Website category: university
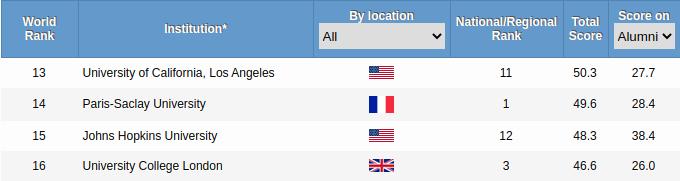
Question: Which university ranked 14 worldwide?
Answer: Paris-Saclay University

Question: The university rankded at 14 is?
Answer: Paris-Saclay University

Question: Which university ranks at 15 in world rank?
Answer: Johns Hopkins University

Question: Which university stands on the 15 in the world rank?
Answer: Johns Hopkins University

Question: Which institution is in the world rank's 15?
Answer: Johns Hopkins University

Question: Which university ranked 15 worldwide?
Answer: Johns Hopkins University

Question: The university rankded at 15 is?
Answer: Johns Hopkins University

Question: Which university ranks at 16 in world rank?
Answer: University College London

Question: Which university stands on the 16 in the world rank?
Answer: University College London

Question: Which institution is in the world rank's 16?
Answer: University College London

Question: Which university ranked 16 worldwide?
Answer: University College London

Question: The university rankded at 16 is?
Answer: University College London

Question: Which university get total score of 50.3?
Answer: University of California, Los Angeles

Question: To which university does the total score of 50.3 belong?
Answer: University of California, Los Angeles

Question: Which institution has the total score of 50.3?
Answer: University of California, Los Angeles

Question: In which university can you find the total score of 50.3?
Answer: University of California, Los Angeles

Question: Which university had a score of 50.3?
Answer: University of California, Los Angeles

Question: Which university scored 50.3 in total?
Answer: University of California, Los Angeles

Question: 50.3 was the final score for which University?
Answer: University of California, Los Angeles

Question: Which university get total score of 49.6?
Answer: Paris-Saclay University

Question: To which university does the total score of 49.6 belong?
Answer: Paris-Saclay University

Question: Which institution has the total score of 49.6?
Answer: Paris-Saclay University

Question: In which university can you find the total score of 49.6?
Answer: Paris-Saclay University

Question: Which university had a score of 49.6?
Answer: Paris-Saclay University

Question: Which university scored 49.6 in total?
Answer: Paris-Saclay University

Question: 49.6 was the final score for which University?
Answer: Paris-Saclay University

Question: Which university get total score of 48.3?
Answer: Johns Hopkins University

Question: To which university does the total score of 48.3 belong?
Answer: Johns Hopkins University

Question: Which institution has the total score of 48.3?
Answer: Johns Hopkins University

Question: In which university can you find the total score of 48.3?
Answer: Johns Hopkins University

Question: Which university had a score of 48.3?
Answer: Johns Hopkins University

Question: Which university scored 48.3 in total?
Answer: Johns Hopkins University

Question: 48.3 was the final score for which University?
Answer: Johns Hopkins University

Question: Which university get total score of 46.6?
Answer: University College London

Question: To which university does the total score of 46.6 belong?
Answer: University College London

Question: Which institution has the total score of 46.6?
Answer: University College London

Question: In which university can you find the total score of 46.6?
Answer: University College London

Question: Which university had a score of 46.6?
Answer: University College London

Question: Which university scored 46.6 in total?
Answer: University College London

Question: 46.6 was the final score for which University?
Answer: University College London

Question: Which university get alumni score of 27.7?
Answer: University of California, Los Angeles

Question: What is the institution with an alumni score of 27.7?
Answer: University of California, Los Angeles

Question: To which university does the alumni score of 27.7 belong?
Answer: University of California, Los Angeles

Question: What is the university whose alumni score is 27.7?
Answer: University of California, Los Angeles

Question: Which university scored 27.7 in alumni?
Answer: University of California, Los Angeles

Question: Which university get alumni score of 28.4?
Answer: Paris-Saclay University

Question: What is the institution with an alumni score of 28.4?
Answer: Paris-Saclay University

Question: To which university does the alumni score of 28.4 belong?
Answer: Paris-Saclay University

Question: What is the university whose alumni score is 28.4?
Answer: Paris-Saclay University

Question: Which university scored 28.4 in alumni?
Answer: Paris-Saclay University

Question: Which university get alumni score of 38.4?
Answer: Johns Hopkins University

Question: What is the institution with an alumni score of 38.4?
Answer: Johns Hopkins University

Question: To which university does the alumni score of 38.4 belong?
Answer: Johns Hopkins University

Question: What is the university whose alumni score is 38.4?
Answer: Johns Hopkins University

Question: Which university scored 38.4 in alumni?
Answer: Johns Hopkins University

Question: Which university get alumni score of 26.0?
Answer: University College London

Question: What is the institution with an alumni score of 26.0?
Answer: University College London

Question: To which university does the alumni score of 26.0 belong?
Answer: University College London

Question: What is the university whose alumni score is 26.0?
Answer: University College London

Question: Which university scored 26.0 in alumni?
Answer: University College London